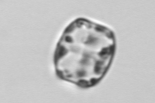
Label: Thalassiosira